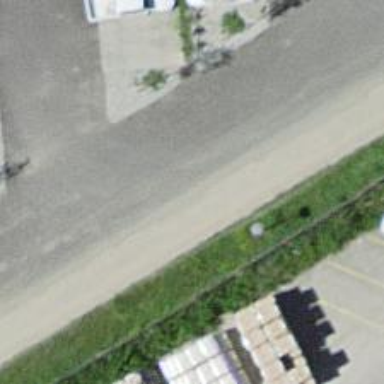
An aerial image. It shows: Block barrier.